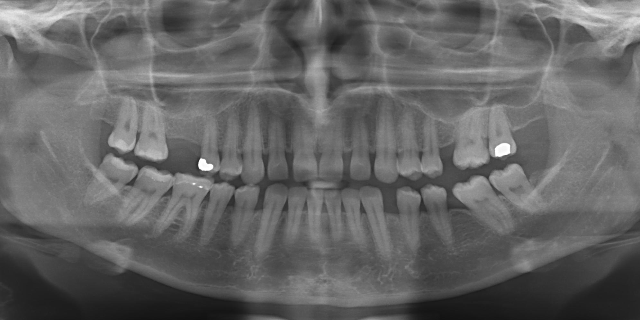
adult